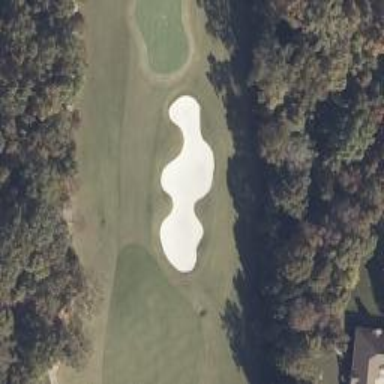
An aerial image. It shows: View of golf hole.